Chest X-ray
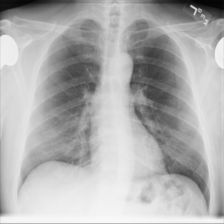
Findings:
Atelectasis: negative
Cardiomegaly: negative
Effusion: negative
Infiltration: negative
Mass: negative
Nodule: negative
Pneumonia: negative
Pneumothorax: negative
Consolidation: negative
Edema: negative
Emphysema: negative
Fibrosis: negative
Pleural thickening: negative
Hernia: negative